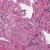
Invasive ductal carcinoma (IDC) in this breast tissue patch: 0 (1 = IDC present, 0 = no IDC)